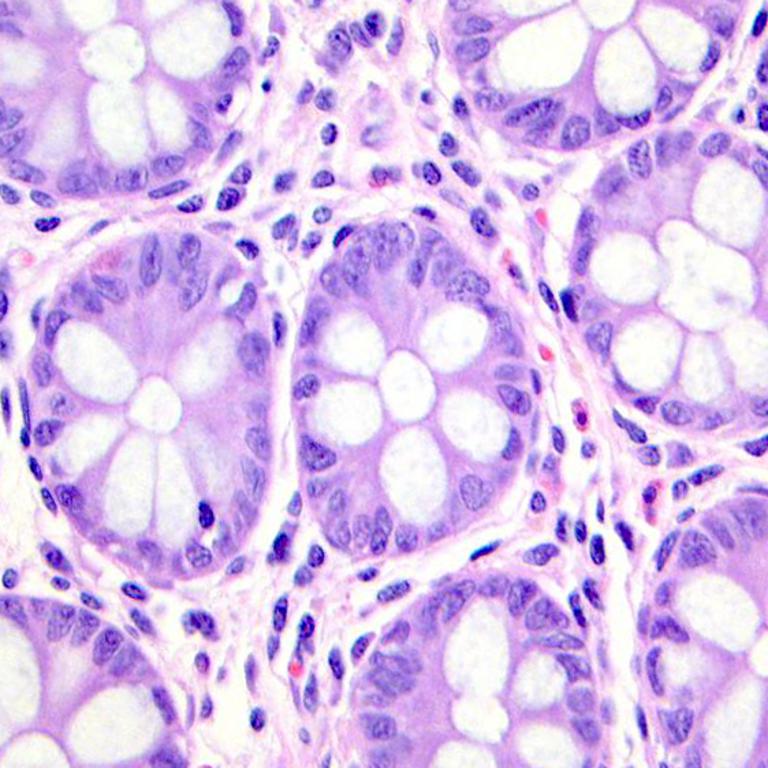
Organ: colon
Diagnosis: benign